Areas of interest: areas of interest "Commercial service"
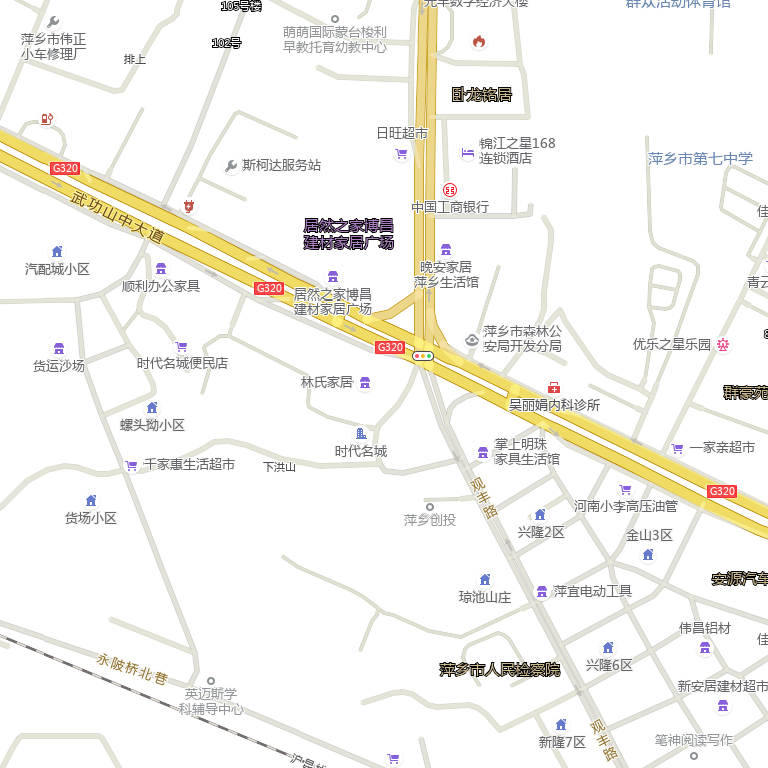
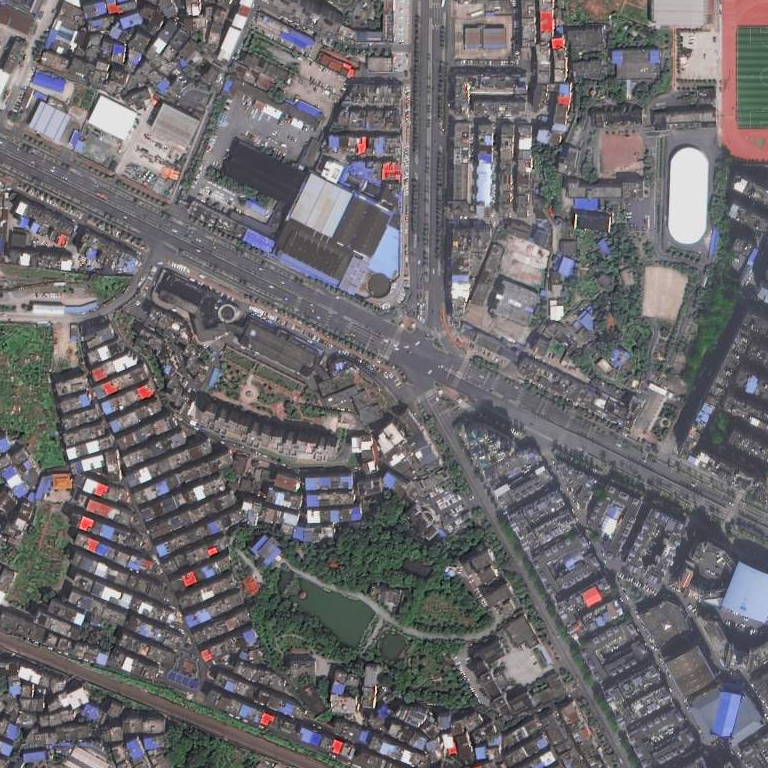